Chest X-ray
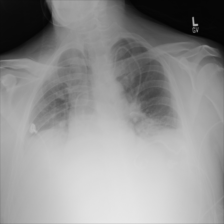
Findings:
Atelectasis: negative
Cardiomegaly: negative
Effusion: negative
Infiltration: negative
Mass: negative
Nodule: negative
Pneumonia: negative
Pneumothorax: negative
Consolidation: negative
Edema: negative
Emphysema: negative
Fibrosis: negative
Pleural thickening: negative
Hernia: negative